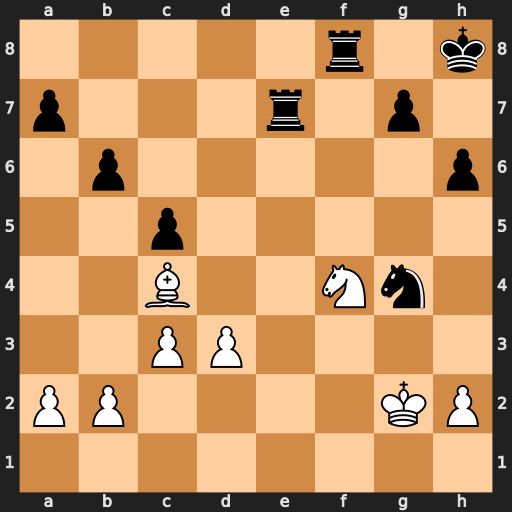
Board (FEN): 5r1k/p3r1p1/1p5p/2p5/2B2Nn1/2PP4/PP4KP/8
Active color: w
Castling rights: -
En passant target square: -
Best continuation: Ng6+ Kh7 Nxf8+ Kh8 Ng6+